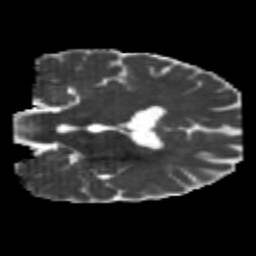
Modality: MD
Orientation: coronal
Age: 20
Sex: male
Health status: healthy
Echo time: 0.074 s